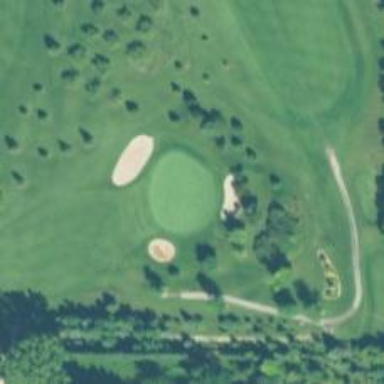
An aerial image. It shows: Golf hole.